Question: I'm playing with Core Animation and I'm struggling with my last pet use case: rotating a card on the y-axis.
Here is how my view is setup:
'''
- AceView
|
+- background-view (filling the frame with a white background)
|
+- UILabel and UIImageView views for the UI artifacts
'''
The animation stuff is setup thanks to the 'CABasicAnimation' class and applied on the AceView's layer. Unfortunately the behavior is not as I expected:

The card rotates but what I wanted is that when we see the "backside" ('transform.rotation.y > M_PI') of the view, we would see the "background-view" I mentioned above (i.e. on the picture above, the 3rd step would be completly white). At first I even thought that setting a background color to AceView would be sufficient, unfortunately no.
I must clearly miss something, could you explain me what?
EDIT: I can match my expectation using a transition using '+ (void)transitionFromView:(UIView *)fromView toView:(UIView *)toView duration:(NSTimeInterval)duration options:(UIViewAnimationOptions)options completion:(void (^)(BOOL finished))completion' but still, if anybody can explain me why rotating over the y-axis does not show the white view when '> M_PI' I would be really glad.
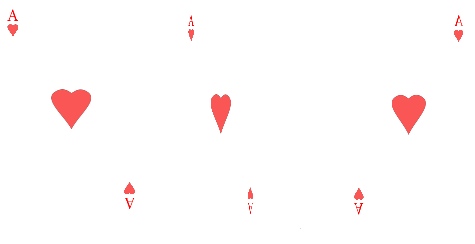
Answer: CALayer by default draws both sides of a view being rotated by default. I would assume the reason you see a difference on the transitionFromView:ToView: is because your flipping from the front of the "fromView" to the front of the "toView".